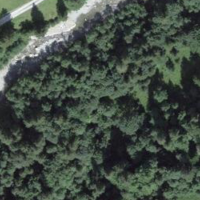
EUNIS habitat code: 43
Species observed at this site:
Plantago media